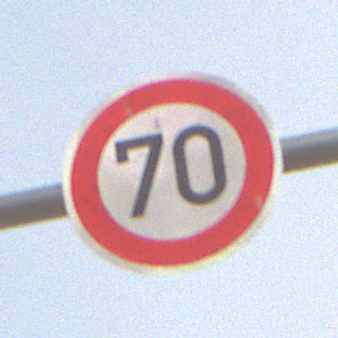
Verkehrszeichen: Geschwindigkeit70
Umgebung: Outdoor, Nature
Tageszeit: MorningAfternoon
Wetter: PartlyCloudy
Licht: Natural
Jahreszeit: Winter
Kontrast: MediumContrast